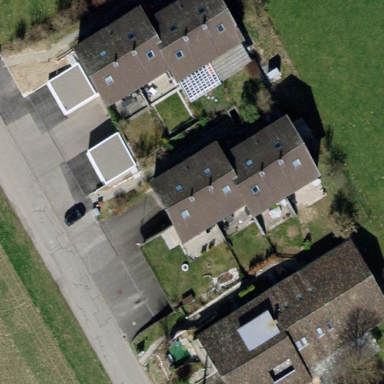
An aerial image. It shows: Semi-detached house with gabled roof.